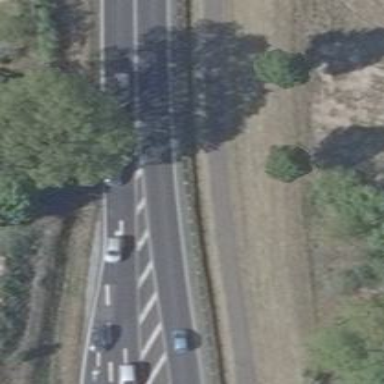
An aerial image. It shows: Asphalt road classified as primary highway.